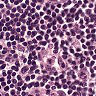
Metastatic tissue present: no